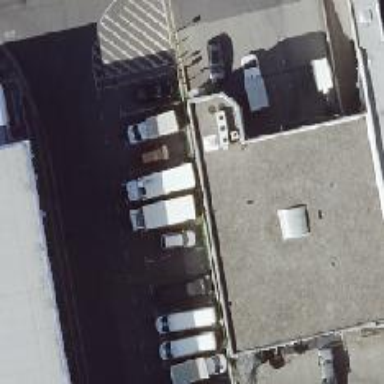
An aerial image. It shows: Wholesale shop located in warehouse.